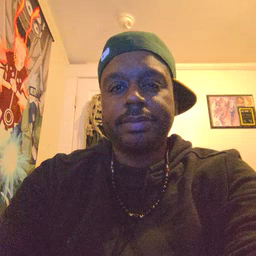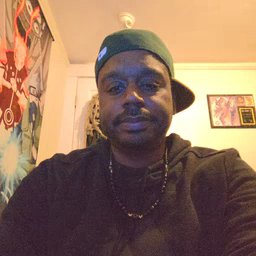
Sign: why